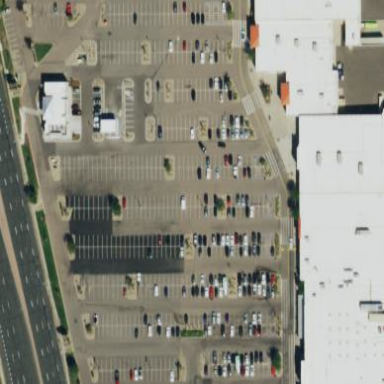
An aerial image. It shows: Retail area.